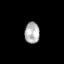
Tissue: skin
Cell type: Epithelial cells
Senescence score: 0.7482
Nuclear area (px): 311
Mean DAPI intensity: 177.248